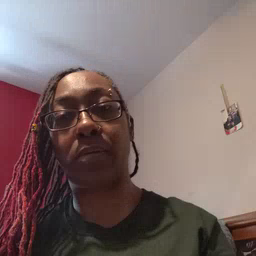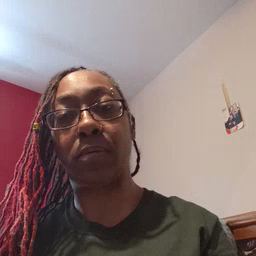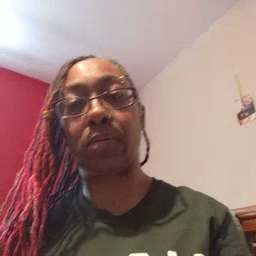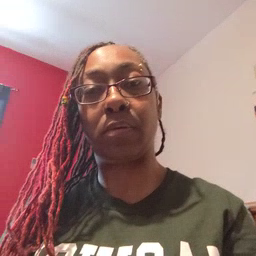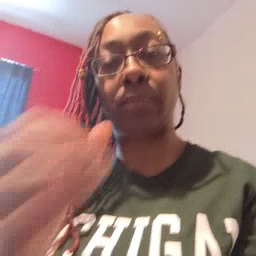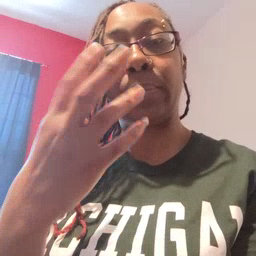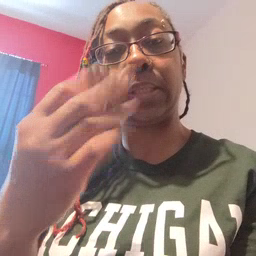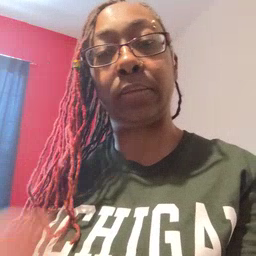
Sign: many